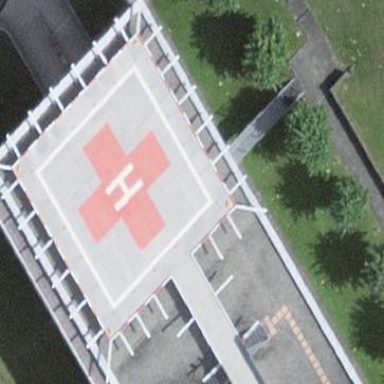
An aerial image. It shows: Image of helipad at airport.